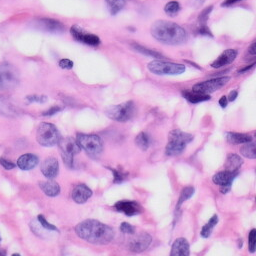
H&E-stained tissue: Skin